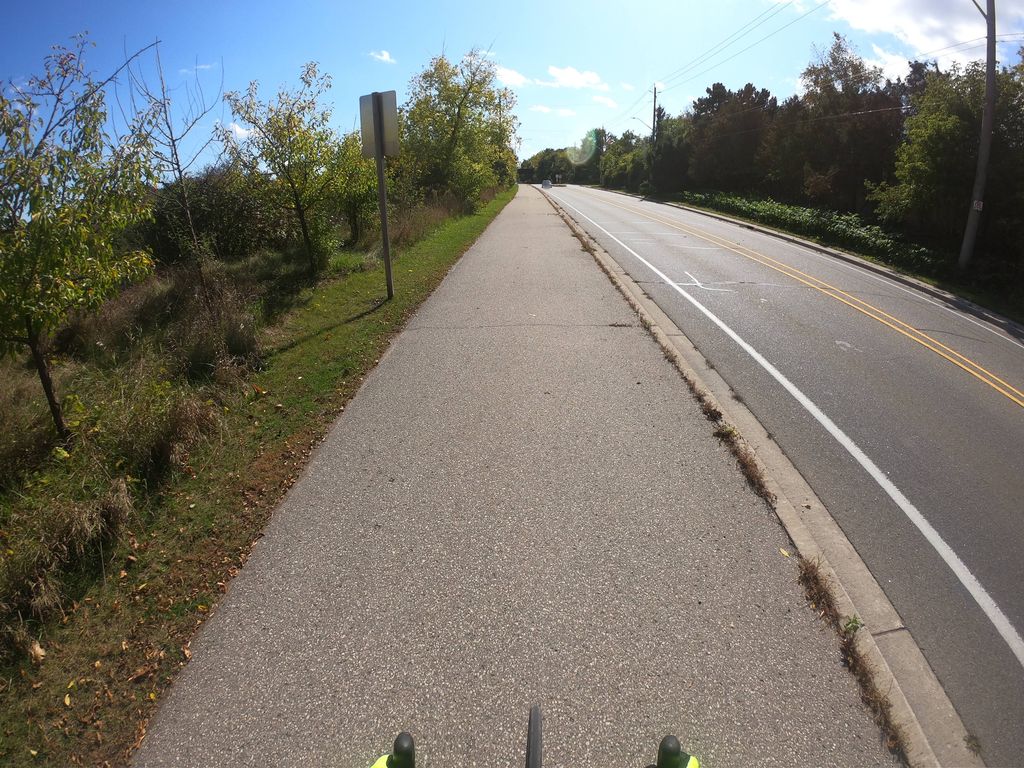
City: kitchener-waterloo